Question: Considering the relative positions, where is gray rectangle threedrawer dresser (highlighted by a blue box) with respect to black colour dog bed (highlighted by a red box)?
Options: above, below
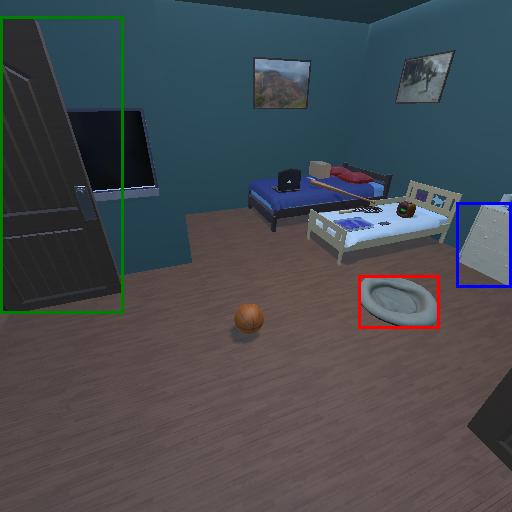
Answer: above